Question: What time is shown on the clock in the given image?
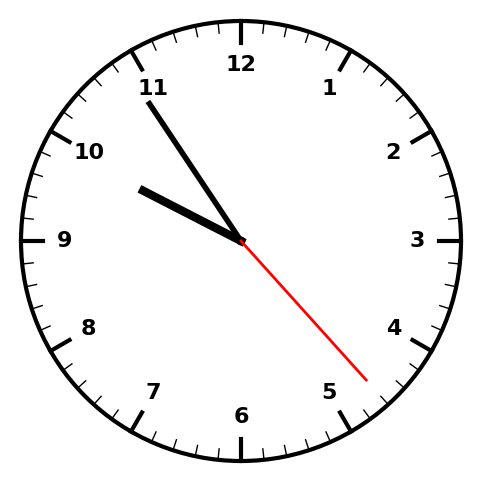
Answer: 09:54:23